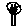
Label: tree